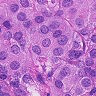
Metastatic tissue present: yes